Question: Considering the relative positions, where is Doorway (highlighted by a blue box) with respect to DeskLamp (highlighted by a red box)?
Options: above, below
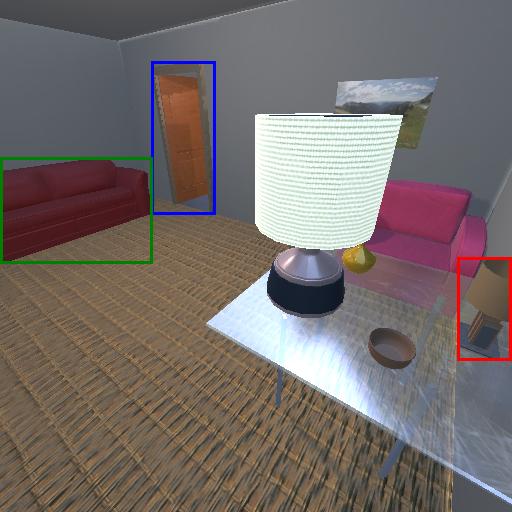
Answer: above